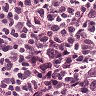
Metastatic tissue present: no